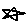
Label: star